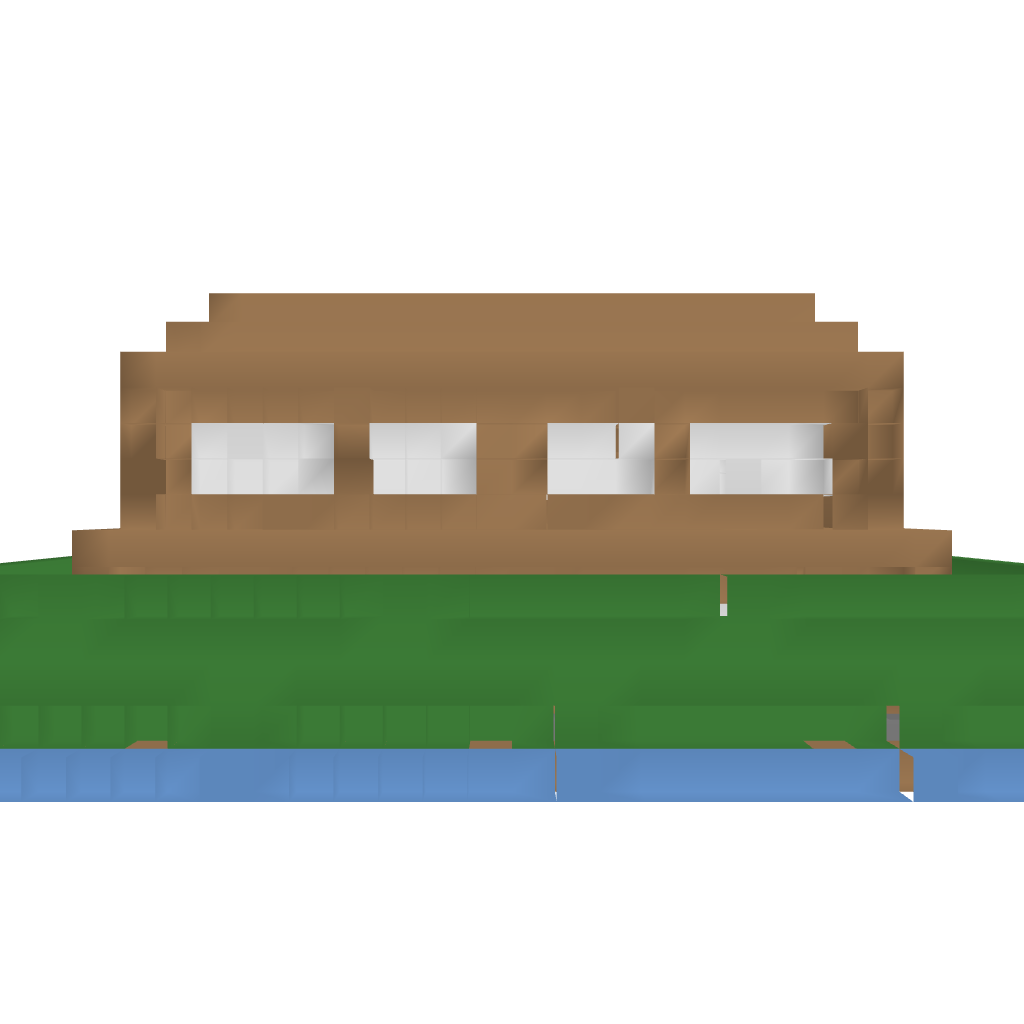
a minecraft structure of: Little House good quality